Aerial crown-view tile of a tropical tree (Barro Colorado Island, Panama), acquired 20240611:
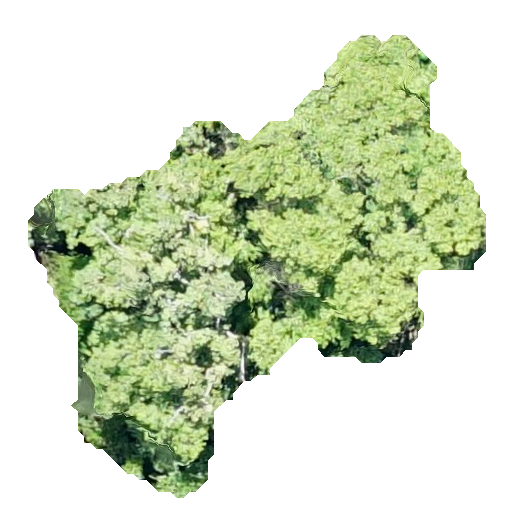
Species: Guazuma ulmifolia
GBIF accepted scientific name: Guazuma ulmifolia
Crown area: 173.62 m²